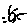
Label: sun